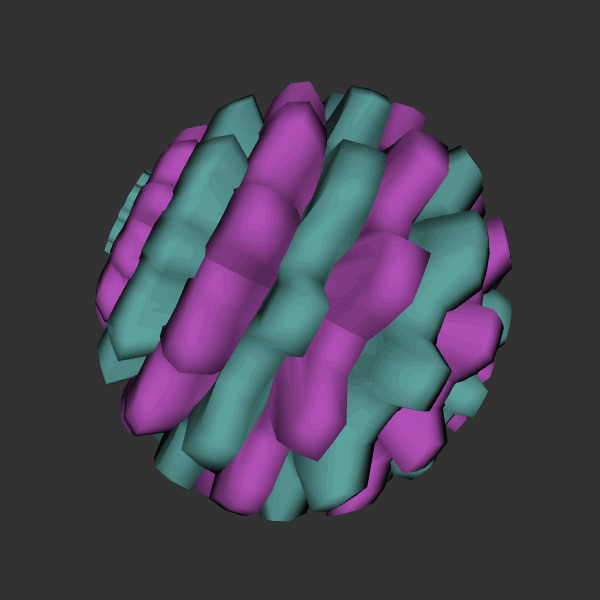
Background: dark